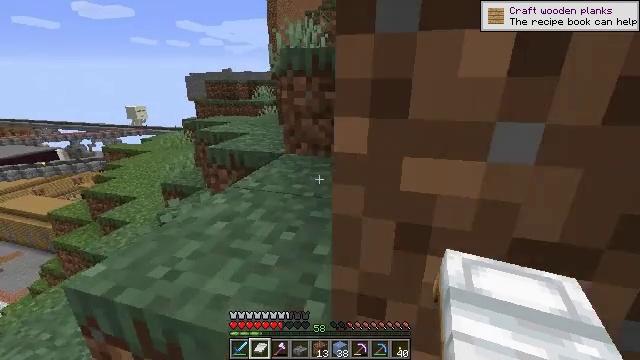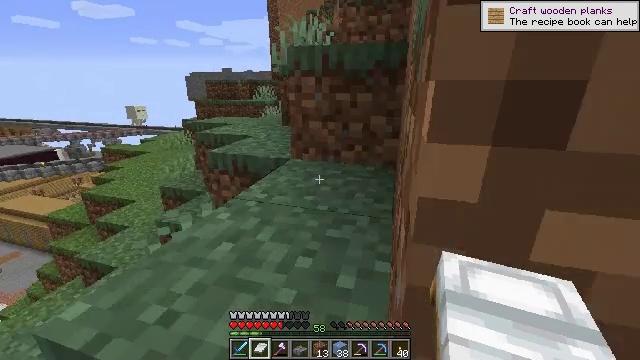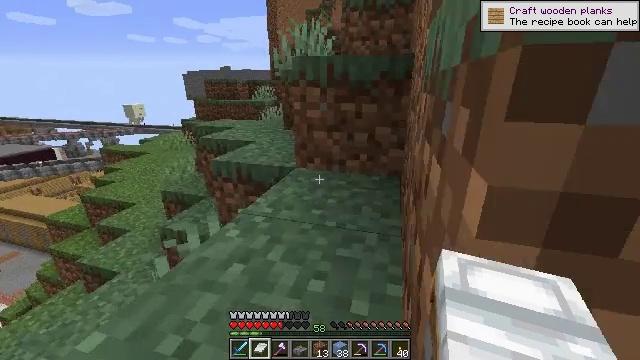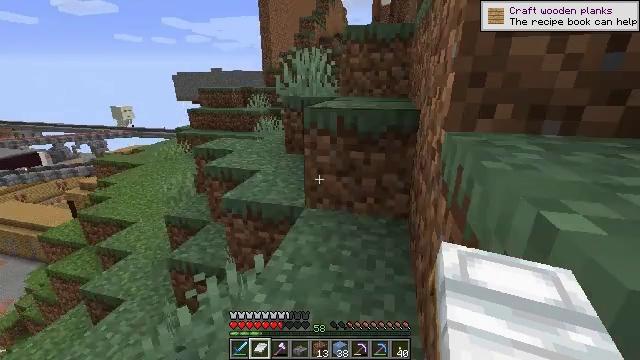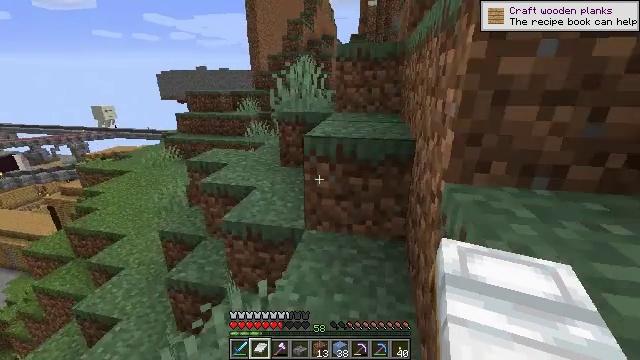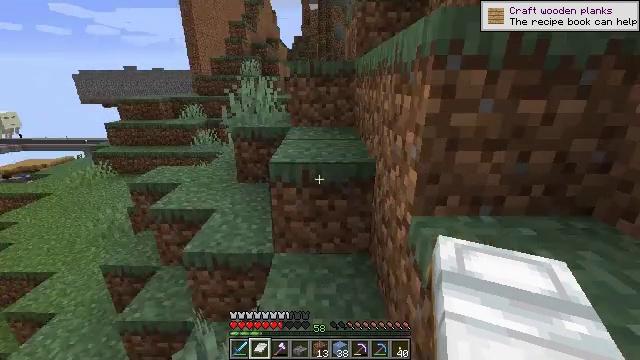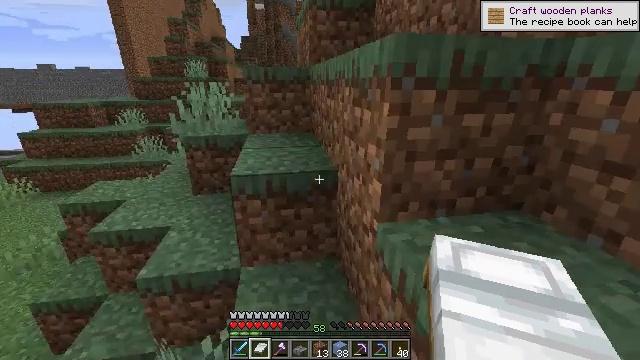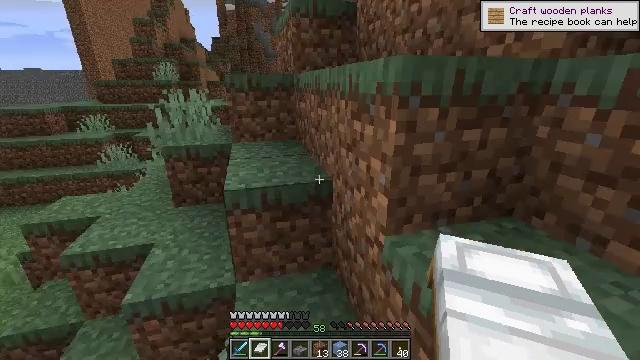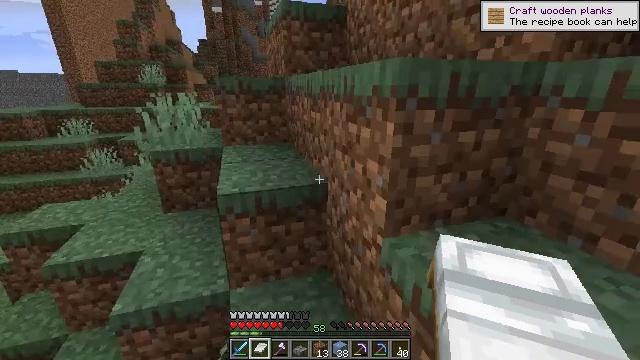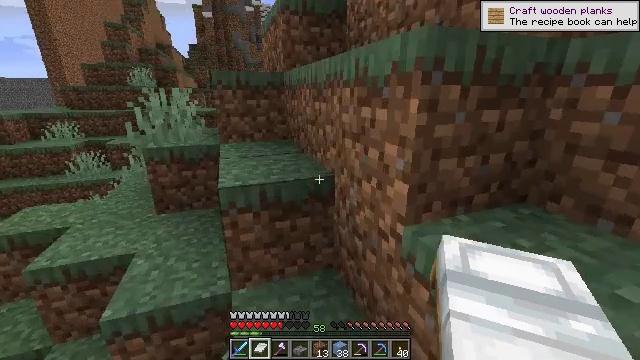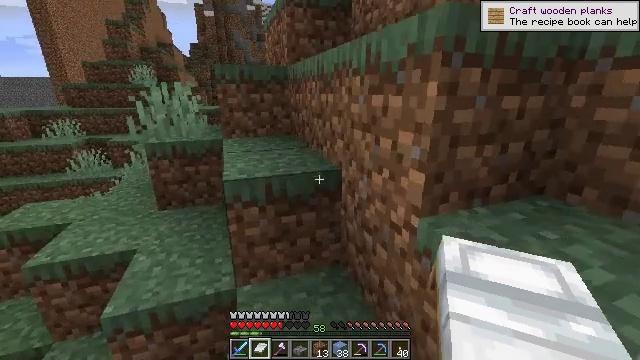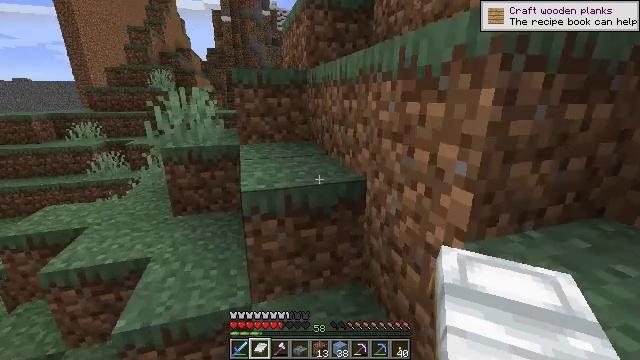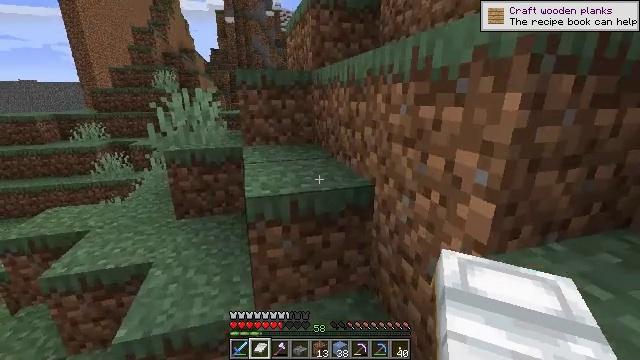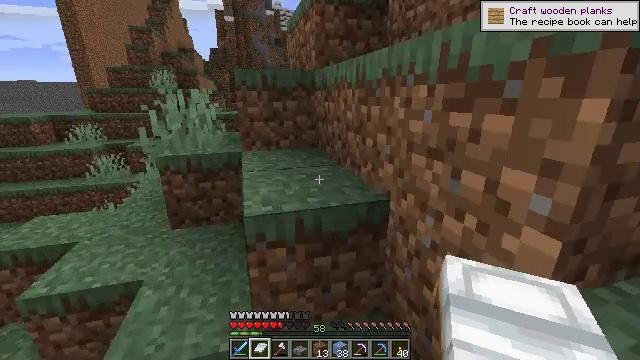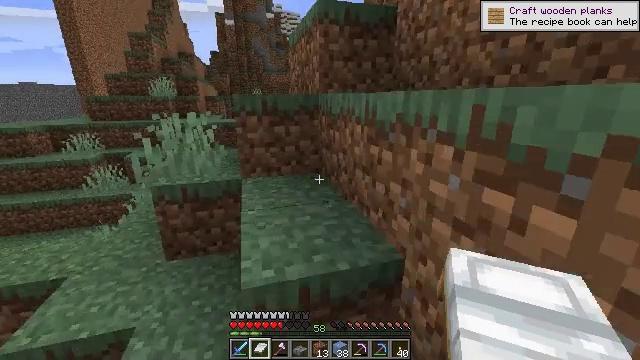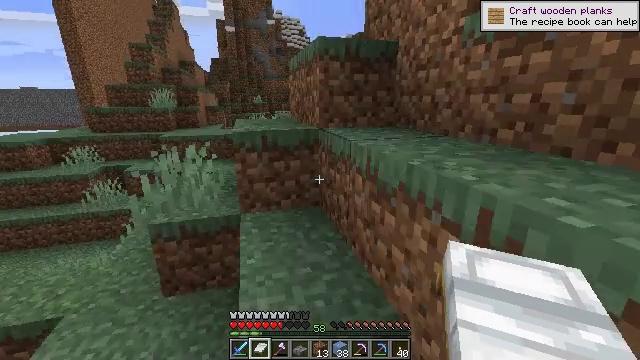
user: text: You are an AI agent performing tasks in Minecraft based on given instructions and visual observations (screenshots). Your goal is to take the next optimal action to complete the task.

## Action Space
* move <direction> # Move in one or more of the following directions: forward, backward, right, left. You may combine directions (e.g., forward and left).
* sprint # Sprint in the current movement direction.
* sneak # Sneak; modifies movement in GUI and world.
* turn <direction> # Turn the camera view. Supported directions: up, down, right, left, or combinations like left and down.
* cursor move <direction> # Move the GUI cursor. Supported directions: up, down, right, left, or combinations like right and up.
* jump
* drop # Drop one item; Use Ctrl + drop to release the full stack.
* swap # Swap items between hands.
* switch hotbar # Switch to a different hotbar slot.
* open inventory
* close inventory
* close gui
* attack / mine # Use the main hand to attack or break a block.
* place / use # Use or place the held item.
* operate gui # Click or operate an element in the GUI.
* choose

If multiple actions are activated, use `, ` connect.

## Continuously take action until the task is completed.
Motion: motion action
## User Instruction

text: Mine ice to use in an ice pathway.
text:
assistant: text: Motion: move forward and move left
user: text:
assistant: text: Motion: move forward and move left, jump
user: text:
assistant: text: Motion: move forward and move left, turn right, jump
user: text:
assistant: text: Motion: move forward and move left, turn right, jump
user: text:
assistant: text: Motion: move forward and move left, turn right, jump
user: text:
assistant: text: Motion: move forward, turn right
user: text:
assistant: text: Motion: move forward, turn right
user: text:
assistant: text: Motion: move forward, turn right
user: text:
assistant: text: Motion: move forward, turn right and up
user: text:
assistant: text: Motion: move forward
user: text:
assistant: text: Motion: move forward, turn left
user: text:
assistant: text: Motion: move forward
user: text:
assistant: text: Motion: move forward
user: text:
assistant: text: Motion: move forward, jump
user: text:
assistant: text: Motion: move forward, jump
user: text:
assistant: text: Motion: move forward, turn right and up, jump
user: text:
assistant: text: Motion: move forward, turn right
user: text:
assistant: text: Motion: move forward, turn right and up
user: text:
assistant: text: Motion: move forward, turn right
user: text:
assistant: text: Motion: move forward, turn right
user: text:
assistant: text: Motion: move forward, turn right
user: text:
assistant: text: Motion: move forward, turn right
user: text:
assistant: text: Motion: move forward, turn right, jump
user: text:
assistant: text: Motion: move forward, jump
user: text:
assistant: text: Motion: move forward, jump
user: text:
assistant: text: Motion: move forward, jump
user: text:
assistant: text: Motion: move forward
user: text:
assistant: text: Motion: move forward
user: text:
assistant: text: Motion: move forward
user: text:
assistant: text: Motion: move forward